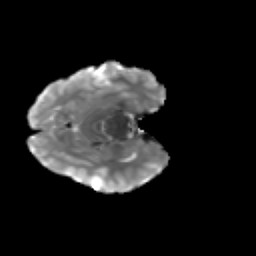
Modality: T2w
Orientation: axial
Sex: male
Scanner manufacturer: siemens
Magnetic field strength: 3 T
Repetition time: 5 s
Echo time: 0.071 s